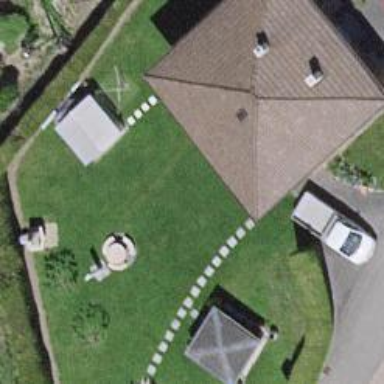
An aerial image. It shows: Building with pyramidal tiled roof.